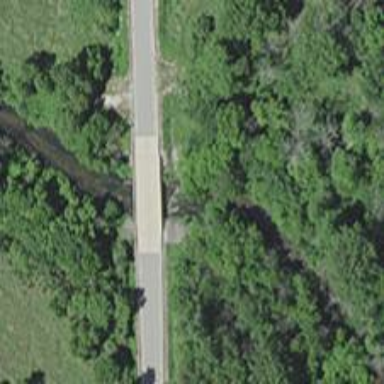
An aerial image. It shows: Unclassified road on asphalt surface with bridge.